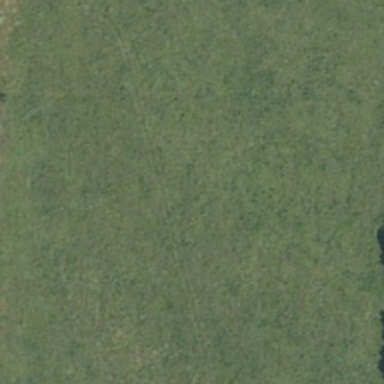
Several green trees are near a piece of green meadow .